Aerial crown-view tile of a tropical tree (Barro Colorado Island, Panama), acquired 20250715:
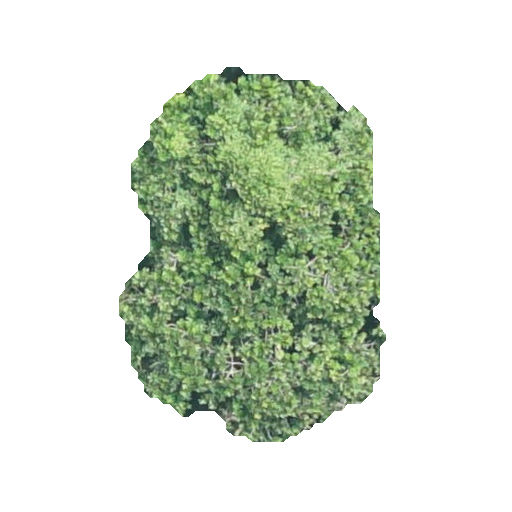
Species: Anacardium excelsum
GBIF accepted scientific name: Anacardium excelsum
Crown area: 115.481 m²